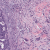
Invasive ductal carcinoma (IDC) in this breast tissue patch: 1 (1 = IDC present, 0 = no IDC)